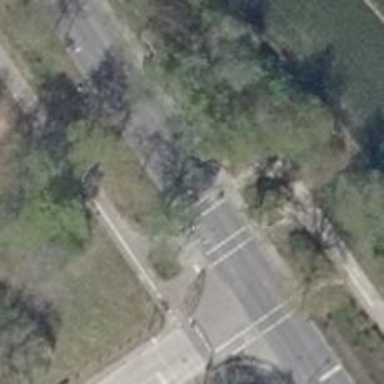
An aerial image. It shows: Road with traffic signals.